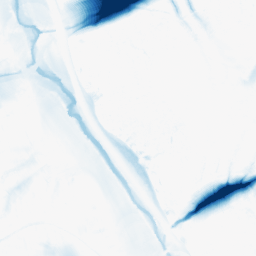
Category: morphological
Decomposition family: morphological_ellipse
Decomposition parameters: operation: closing
width: 50
height: 50
Upsampling method: quintic
Upsampling parameters: scale: 8
Upsampling scale: 8